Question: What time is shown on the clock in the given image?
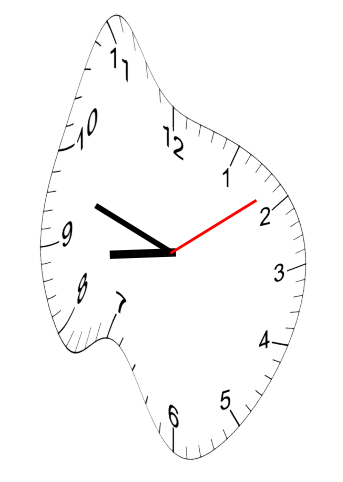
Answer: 08:48:09